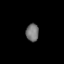
Tissue: lung
Cell type: Epithelial cells
Senescence score: 0.1394
Nuclear area (px): 223
Mean DAPI intensity: 116.776